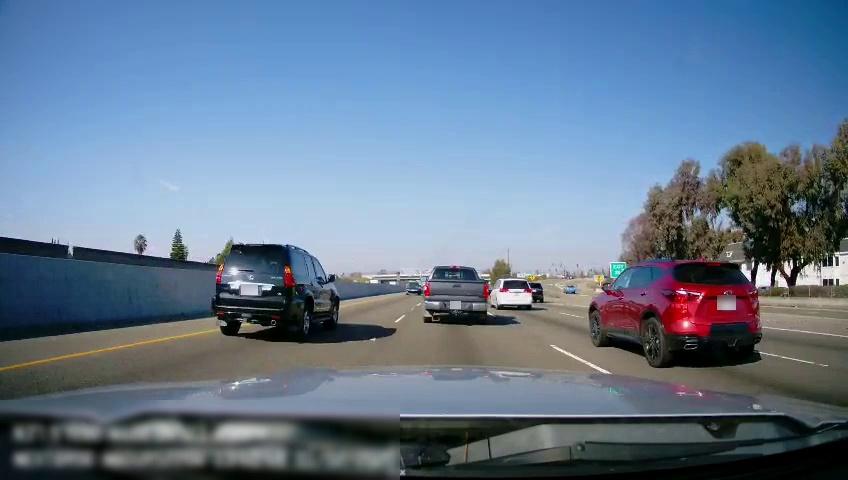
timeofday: Day
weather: Sunny
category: Drivable Space
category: Vehicles | Truck
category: Vehicles | SUV
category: Vehicles | Truck
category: Vehicles | SUV
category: Vehicles | SUV
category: Vehicles | SUV
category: Vehicles | Car
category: Lanes | Alternate Lane
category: Lanes | Current Lane
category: Lanes | Alternate Lane
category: Lanes | Alternate Lane
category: Lanes | Alternate Lane
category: Traffic | Signs
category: Traffic | Signs
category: Traffic | Signs